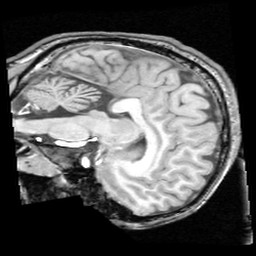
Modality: T1w
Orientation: sagittal
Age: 15
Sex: male
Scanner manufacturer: ge
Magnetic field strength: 1.5 T
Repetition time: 0.03333 s
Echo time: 0.008 s